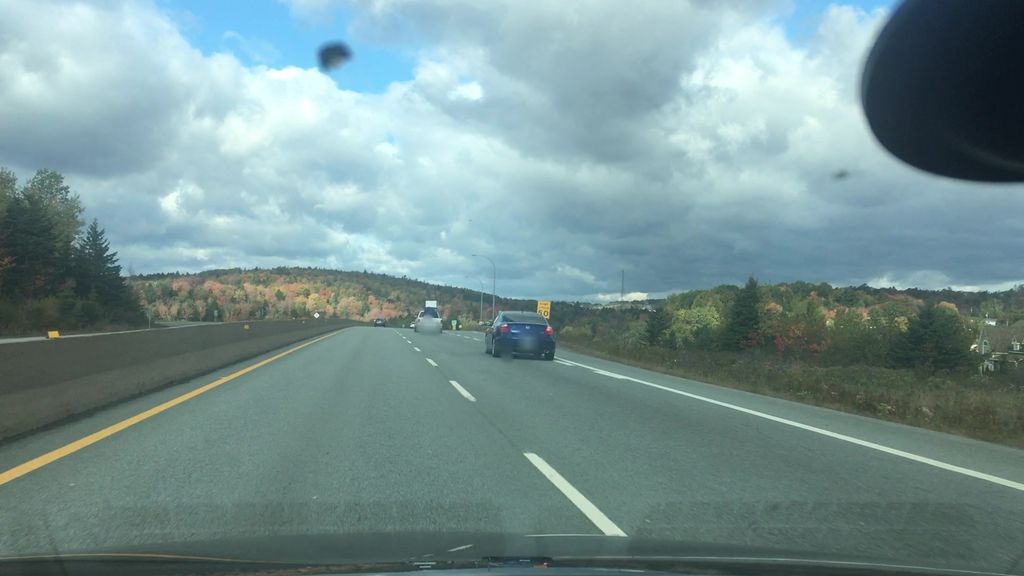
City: halifax